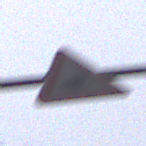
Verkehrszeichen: AmphibienwanderungLinks
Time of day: MorningAfternoon
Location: Outdoor (Nature)
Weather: Overcast
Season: Autumn
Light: Natural